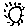
Label: sun